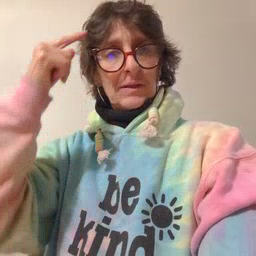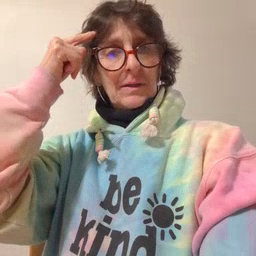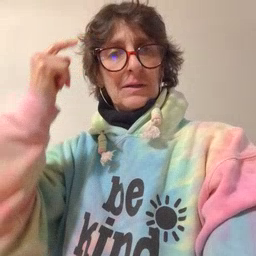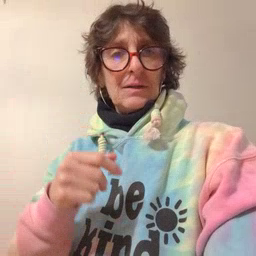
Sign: think